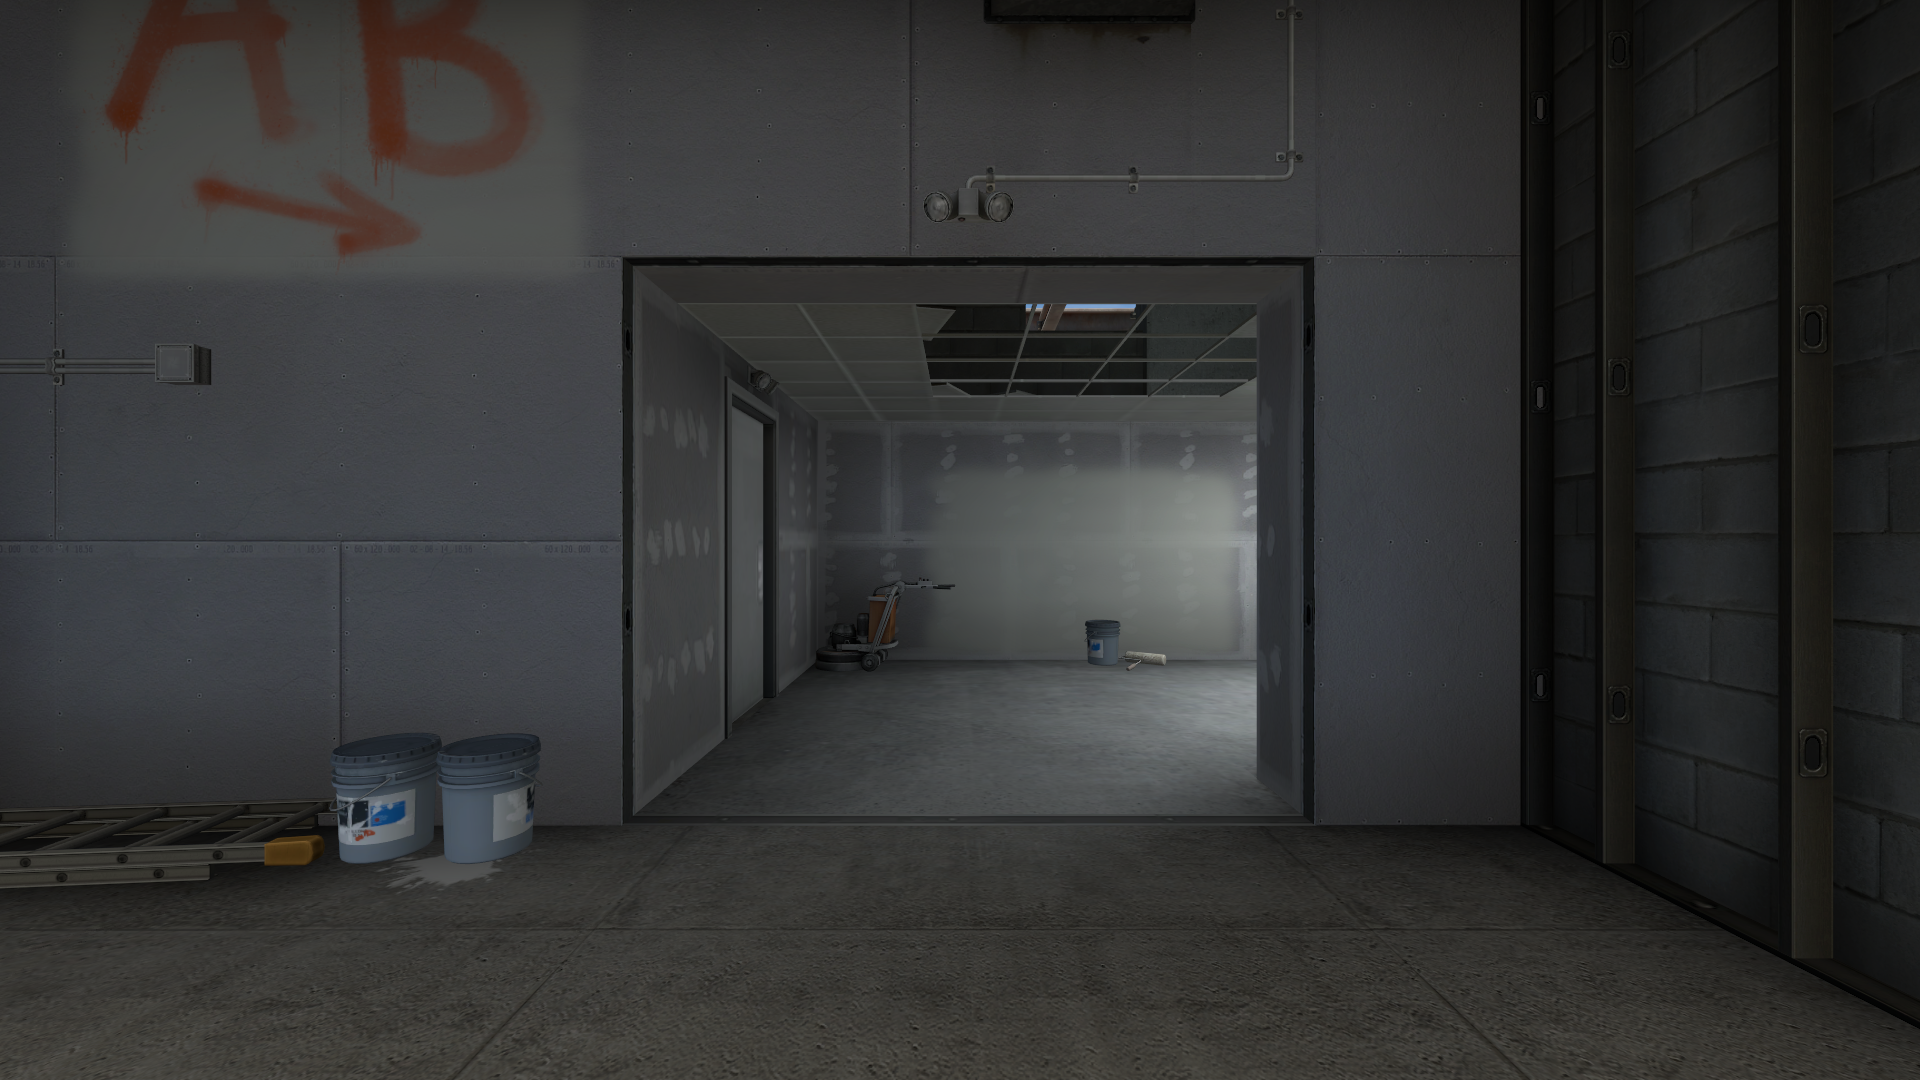
Map: de_vertigo